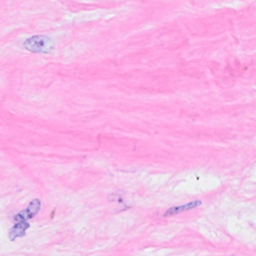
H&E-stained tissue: Breast